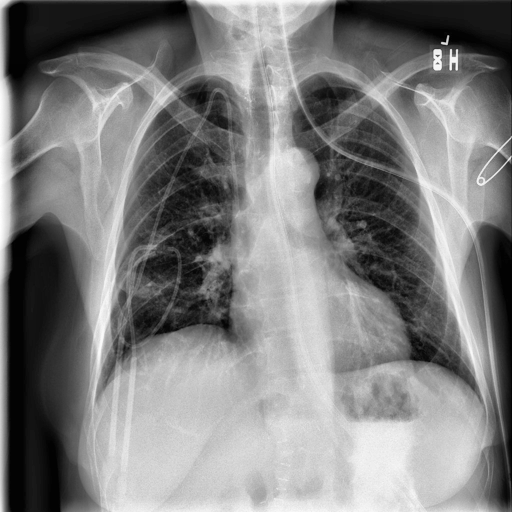
Finding: NORMAL